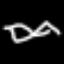
Label: squiggle